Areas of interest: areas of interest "Famous Residence Club Apartment"
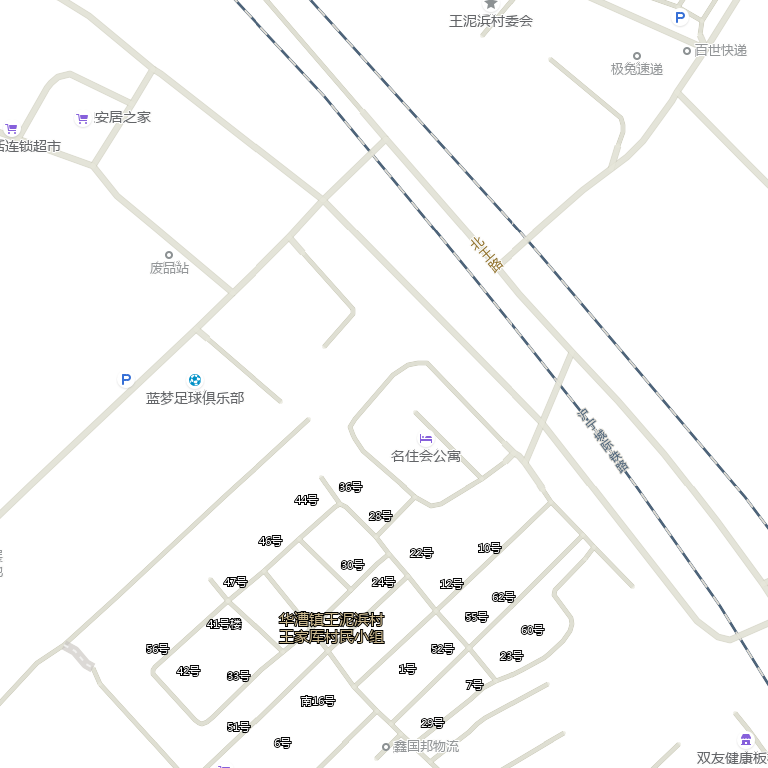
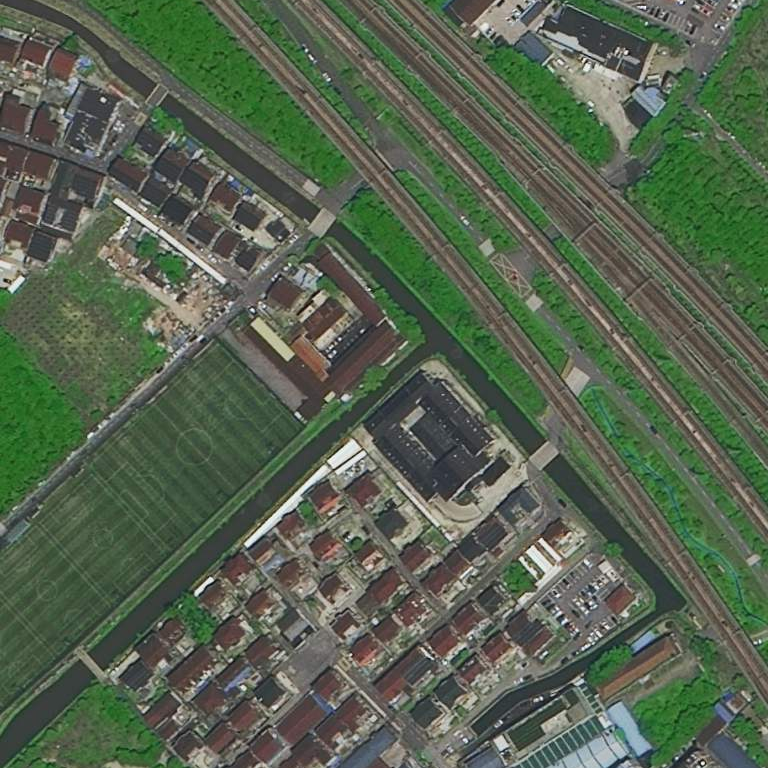